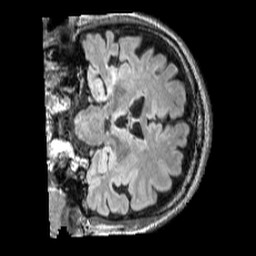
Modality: FLAIR
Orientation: coronal
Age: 70
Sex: male
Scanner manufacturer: siemens
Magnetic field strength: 3 T
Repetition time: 5 s
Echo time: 0.387 s